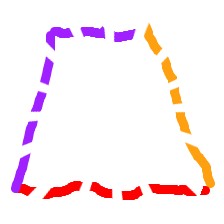
Shape: trapezoid